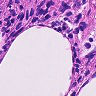
Metastatic tissue present: no